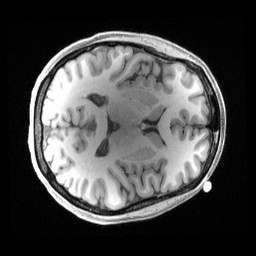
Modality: T1w
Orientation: axial
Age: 37
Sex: female
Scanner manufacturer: siemens
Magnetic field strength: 3 T
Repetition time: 2.4 s
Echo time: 0.00222 s